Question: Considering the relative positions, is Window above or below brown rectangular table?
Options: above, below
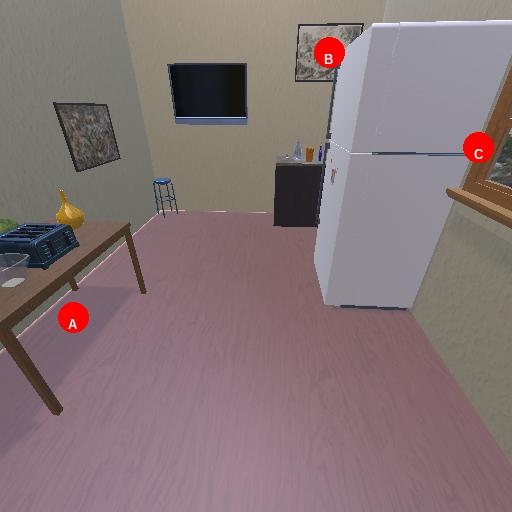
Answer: above